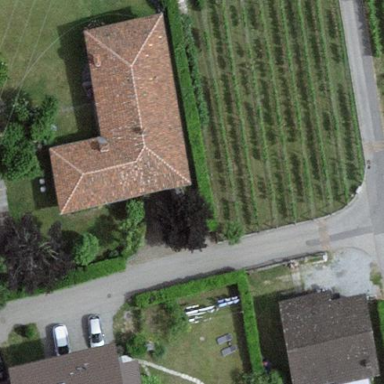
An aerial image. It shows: Vineyard where grapes are grown.